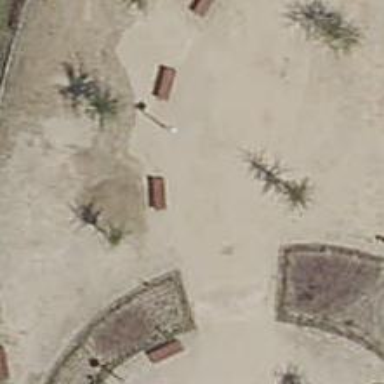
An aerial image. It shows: Bench.